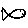
Label: fish